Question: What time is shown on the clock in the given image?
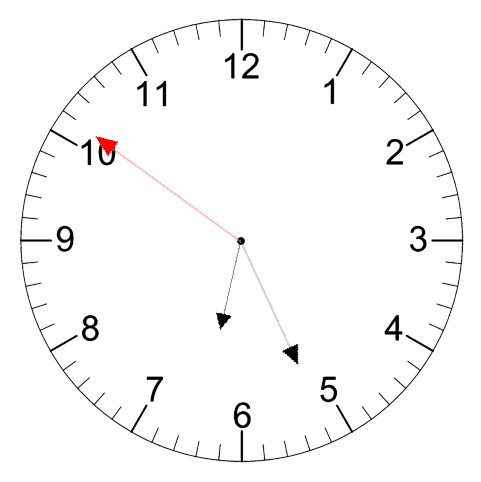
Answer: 06:25:51